Aerial crown-view tile of a tropical tree (Barro Colorado Island, Panama), acquired 20240611:
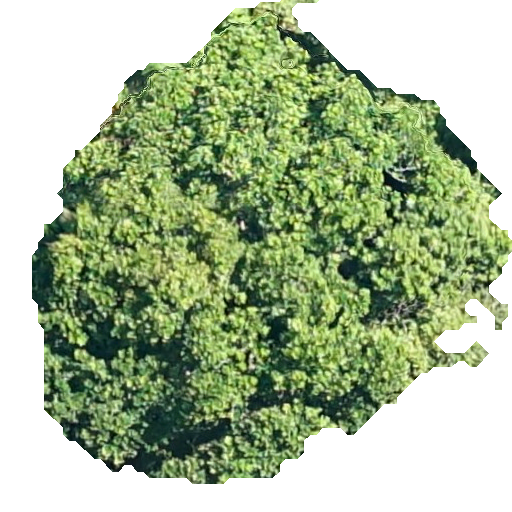
Species: Anacardium excelsum
GBIF accepted scientific name: Anacardium excelsum
Crown area: 246.545 m²